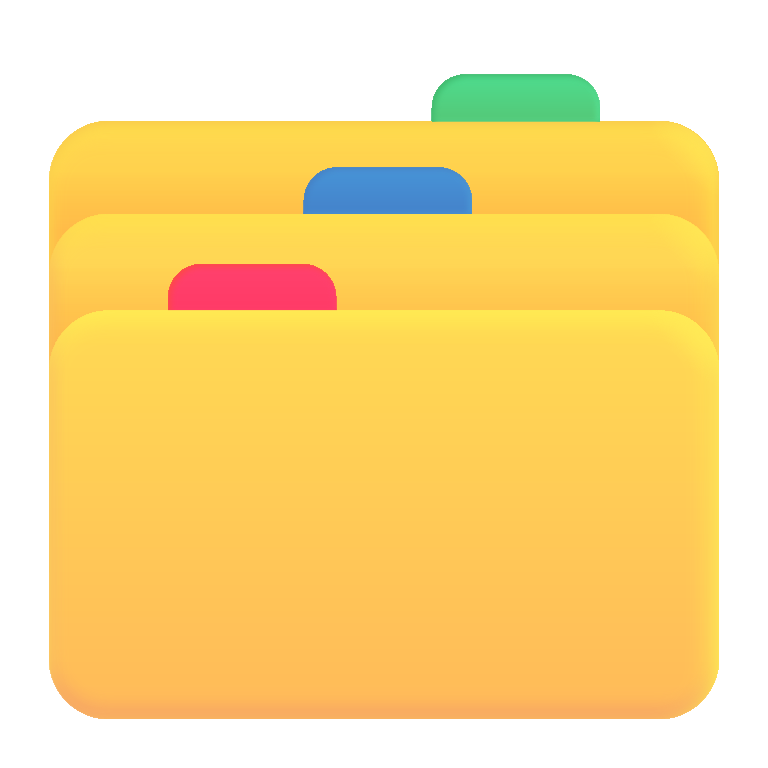
card index dividers color